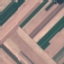
Land use / land cover: AnnualCrop